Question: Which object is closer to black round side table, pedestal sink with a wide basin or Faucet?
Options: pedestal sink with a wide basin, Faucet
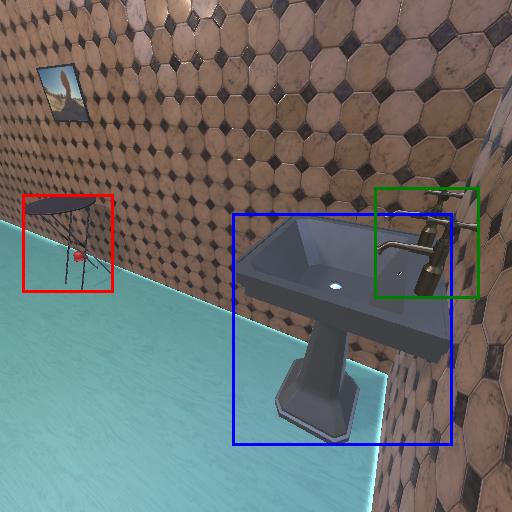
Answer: pedestal sink with a wide basin